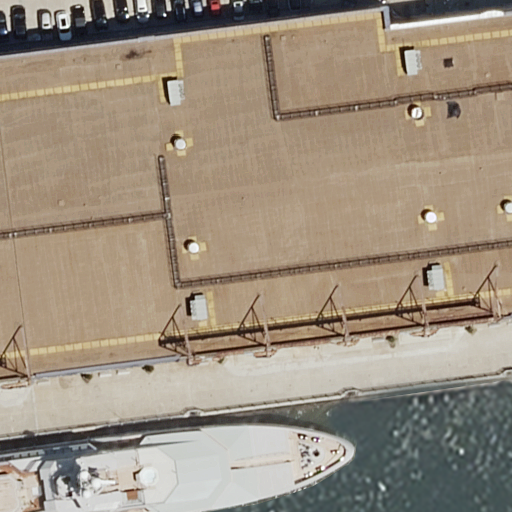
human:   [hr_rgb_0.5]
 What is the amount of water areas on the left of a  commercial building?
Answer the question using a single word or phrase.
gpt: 0

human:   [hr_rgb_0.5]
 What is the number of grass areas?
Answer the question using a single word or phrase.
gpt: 0

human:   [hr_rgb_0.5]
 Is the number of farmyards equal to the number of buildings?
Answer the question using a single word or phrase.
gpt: no

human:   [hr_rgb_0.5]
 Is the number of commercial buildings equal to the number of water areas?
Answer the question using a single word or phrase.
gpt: no

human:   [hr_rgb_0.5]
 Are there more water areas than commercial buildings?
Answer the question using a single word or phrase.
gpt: yes

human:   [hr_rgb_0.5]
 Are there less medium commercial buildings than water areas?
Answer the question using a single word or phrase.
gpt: yes

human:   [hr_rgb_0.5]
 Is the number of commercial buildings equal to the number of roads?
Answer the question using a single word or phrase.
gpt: no

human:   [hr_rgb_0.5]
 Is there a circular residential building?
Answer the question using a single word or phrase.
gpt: no

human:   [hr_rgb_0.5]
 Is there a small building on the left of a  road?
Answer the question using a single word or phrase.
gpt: no

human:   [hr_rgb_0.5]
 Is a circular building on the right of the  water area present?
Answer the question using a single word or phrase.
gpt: no

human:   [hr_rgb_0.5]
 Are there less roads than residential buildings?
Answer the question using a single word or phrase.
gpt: no

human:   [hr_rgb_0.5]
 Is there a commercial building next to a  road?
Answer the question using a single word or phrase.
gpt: no

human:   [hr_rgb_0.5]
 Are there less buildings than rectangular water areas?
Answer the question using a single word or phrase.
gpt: no

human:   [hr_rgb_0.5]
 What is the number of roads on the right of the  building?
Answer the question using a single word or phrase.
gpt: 2

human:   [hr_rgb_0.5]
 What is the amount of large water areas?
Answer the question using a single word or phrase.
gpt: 1

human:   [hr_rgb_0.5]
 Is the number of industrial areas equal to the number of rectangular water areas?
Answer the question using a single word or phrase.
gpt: no

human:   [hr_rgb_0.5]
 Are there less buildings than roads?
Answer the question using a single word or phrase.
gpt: yes

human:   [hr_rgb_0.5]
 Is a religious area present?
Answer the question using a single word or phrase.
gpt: no

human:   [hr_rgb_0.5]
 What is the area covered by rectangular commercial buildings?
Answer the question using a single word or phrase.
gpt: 0m2

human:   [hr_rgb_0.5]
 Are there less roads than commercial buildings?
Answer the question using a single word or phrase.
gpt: no

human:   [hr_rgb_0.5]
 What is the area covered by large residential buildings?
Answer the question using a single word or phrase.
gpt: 6715m2

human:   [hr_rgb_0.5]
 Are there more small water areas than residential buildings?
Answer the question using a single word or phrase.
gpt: no

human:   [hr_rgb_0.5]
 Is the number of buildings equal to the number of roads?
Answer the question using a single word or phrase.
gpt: no

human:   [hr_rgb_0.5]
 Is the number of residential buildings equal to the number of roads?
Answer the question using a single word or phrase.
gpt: no

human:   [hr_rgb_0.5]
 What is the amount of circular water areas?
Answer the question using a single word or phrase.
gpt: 0

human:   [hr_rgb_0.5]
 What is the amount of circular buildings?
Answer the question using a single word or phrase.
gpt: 0

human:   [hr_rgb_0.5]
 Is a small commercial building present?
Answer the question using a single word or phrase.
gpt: no

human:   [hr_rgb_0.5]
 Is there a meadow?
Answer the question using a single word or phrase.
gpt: no

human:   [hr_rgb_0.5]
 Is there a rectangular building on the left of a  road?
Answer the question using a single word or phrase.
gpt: yes

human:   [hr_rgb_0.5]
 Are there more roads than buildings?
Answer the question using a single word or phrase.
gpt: yes

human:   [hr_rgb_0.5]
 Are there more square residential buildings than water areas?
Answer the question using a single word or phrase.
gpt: no

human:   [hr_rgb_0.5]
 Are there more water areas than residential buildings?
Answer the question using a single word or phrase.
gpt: no

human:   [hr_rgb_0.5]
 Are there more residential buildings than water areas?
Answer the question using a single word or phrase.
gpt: no

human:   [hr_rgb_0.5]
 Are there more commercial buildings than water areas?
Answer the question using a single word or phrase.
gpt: no

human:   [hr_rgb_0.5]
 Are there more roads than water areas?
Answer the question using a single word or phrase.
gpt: yes

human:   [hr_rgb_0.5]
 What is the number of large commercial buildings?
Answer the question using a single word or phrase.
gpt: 0